Field crop: maize
Growth stage: 1
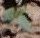
Species: datura